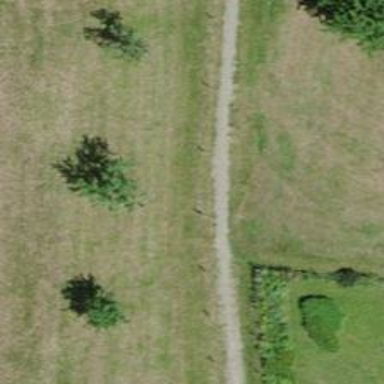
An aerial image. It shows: Unpaved footway.